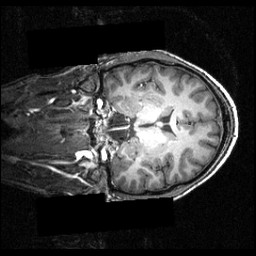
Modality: T1w
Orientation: coronal
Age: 22
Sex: male
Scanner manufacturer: siemens
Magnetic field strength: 3.951 T
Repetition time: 1.5 s
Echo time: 0.00335 s